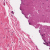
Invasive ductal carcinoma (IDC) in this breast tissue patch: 0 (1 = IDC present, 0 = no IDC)